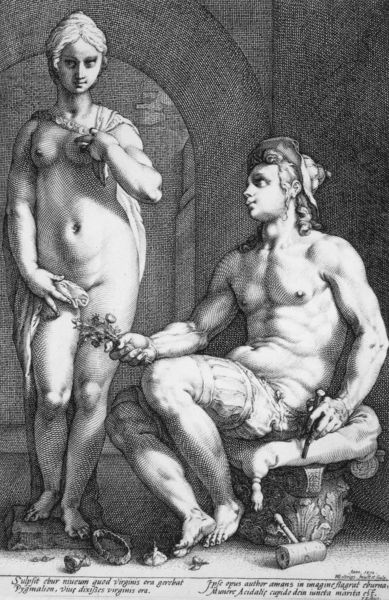
Titel: Pygmalion
Künstler: Hendrik Goltzius
Institution: Amsterdam, Rijksprentenkabinett
Schlagwörter: akt, hand, haut, mann, nackt, schatten, umhang, weiß, sitzen, blume, brust, busen, frau, grau, hut, licht, schwarz, stuhl, tuch, hände, paar, locken, scheitel, statue, beine, brüste, schrift, liebe, bogen, zwei, hocker, kissen, muskeln, nabel, bauch, scham, buch, zweig, druck, stich, text, helm, kranz, hammer, mittelater, meißel, blüme